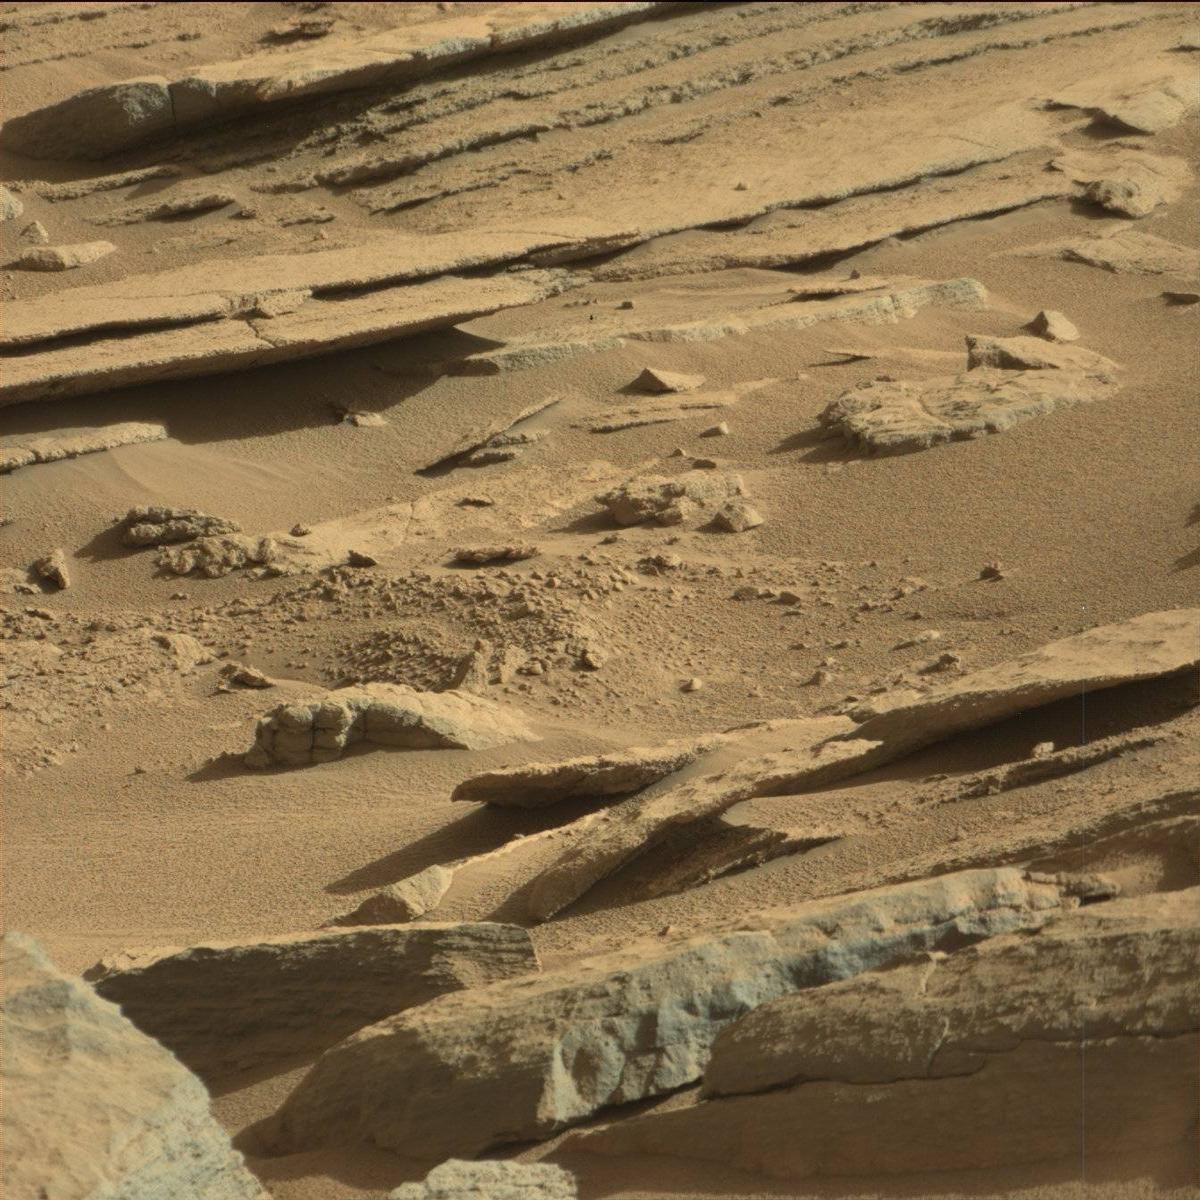
Terrain classes present: Bedrock, Sand / Soil